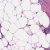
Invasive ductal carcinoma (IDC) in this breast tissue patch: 0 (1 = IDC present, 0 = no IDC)